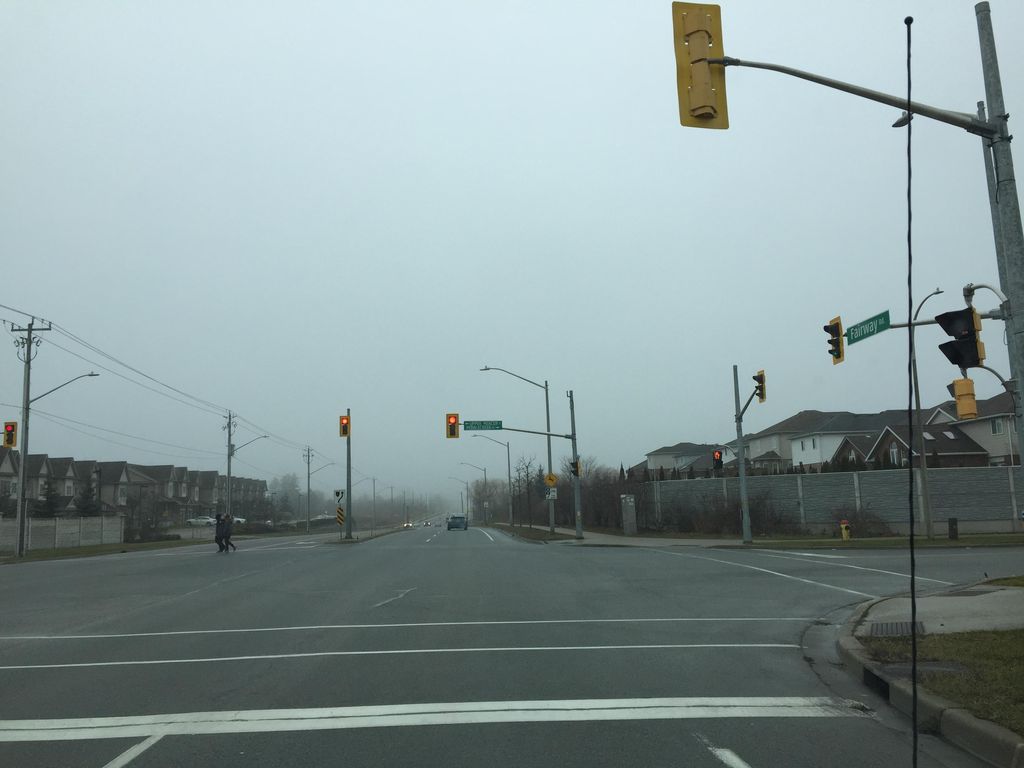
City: kitchener-waterloo